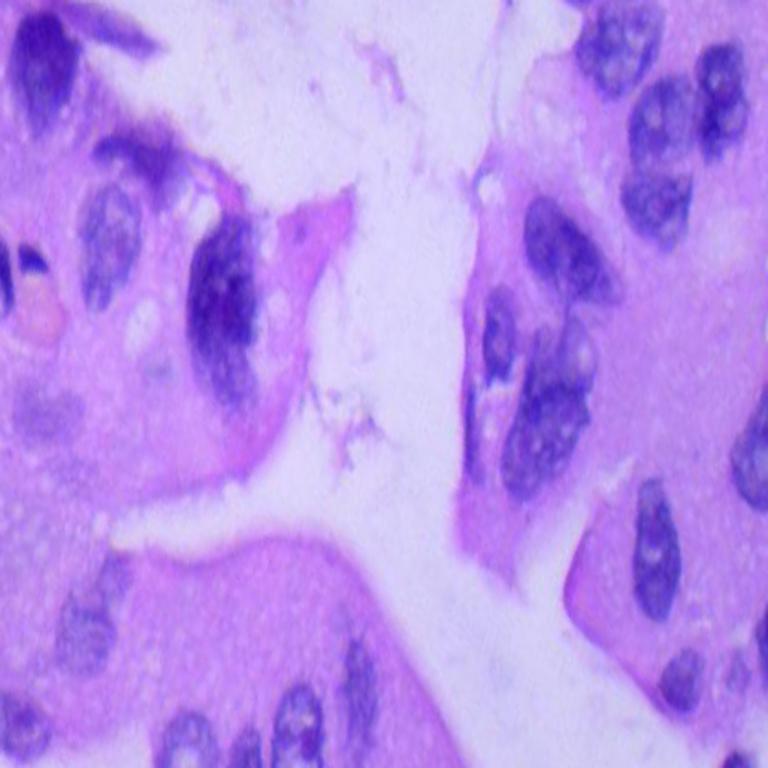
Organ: lung
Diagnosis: adenocarcinomas